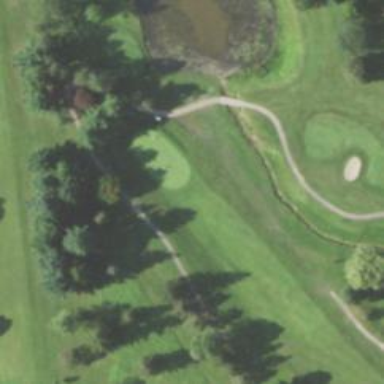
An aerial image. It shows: View of golf hole.